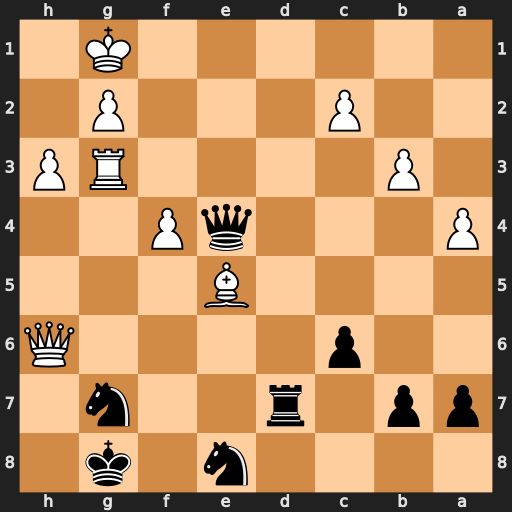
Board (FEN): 4n1k1/pp1r2n1/2p4Q/4B3/P3qP2/1P4RP/2P3P1/6K1
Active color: b
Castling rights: -
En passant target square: -
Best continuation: Qe1+ Kh2 Qxg3+ Kxg3 Nf5+ Kf3 Nxh6